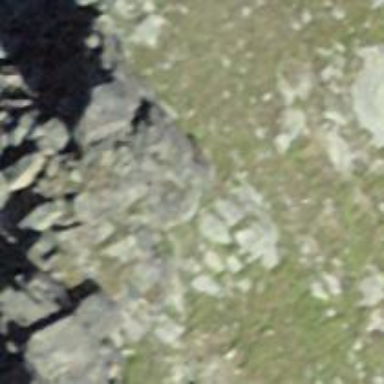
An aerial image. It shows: Landscape dominated by bare rock.